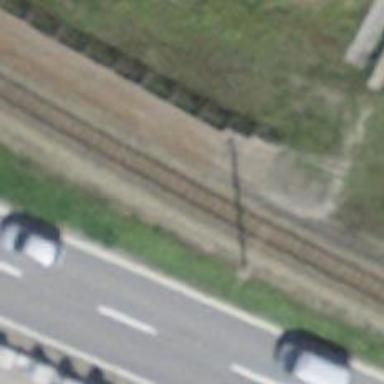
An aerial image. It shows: Narrow-gauge railway track with one electrified contact line.